Field crop: tomato
Growth stage: 1
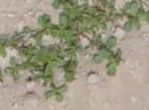
Species: portulaca